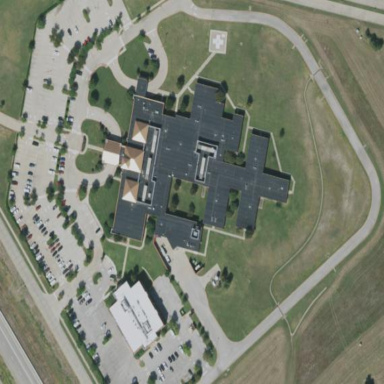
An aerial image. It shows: Hospital providing healthcare services.